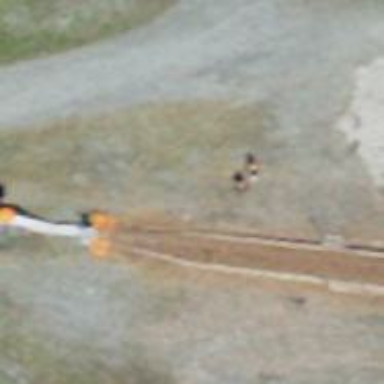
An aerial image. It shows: Zip line.